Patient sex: F
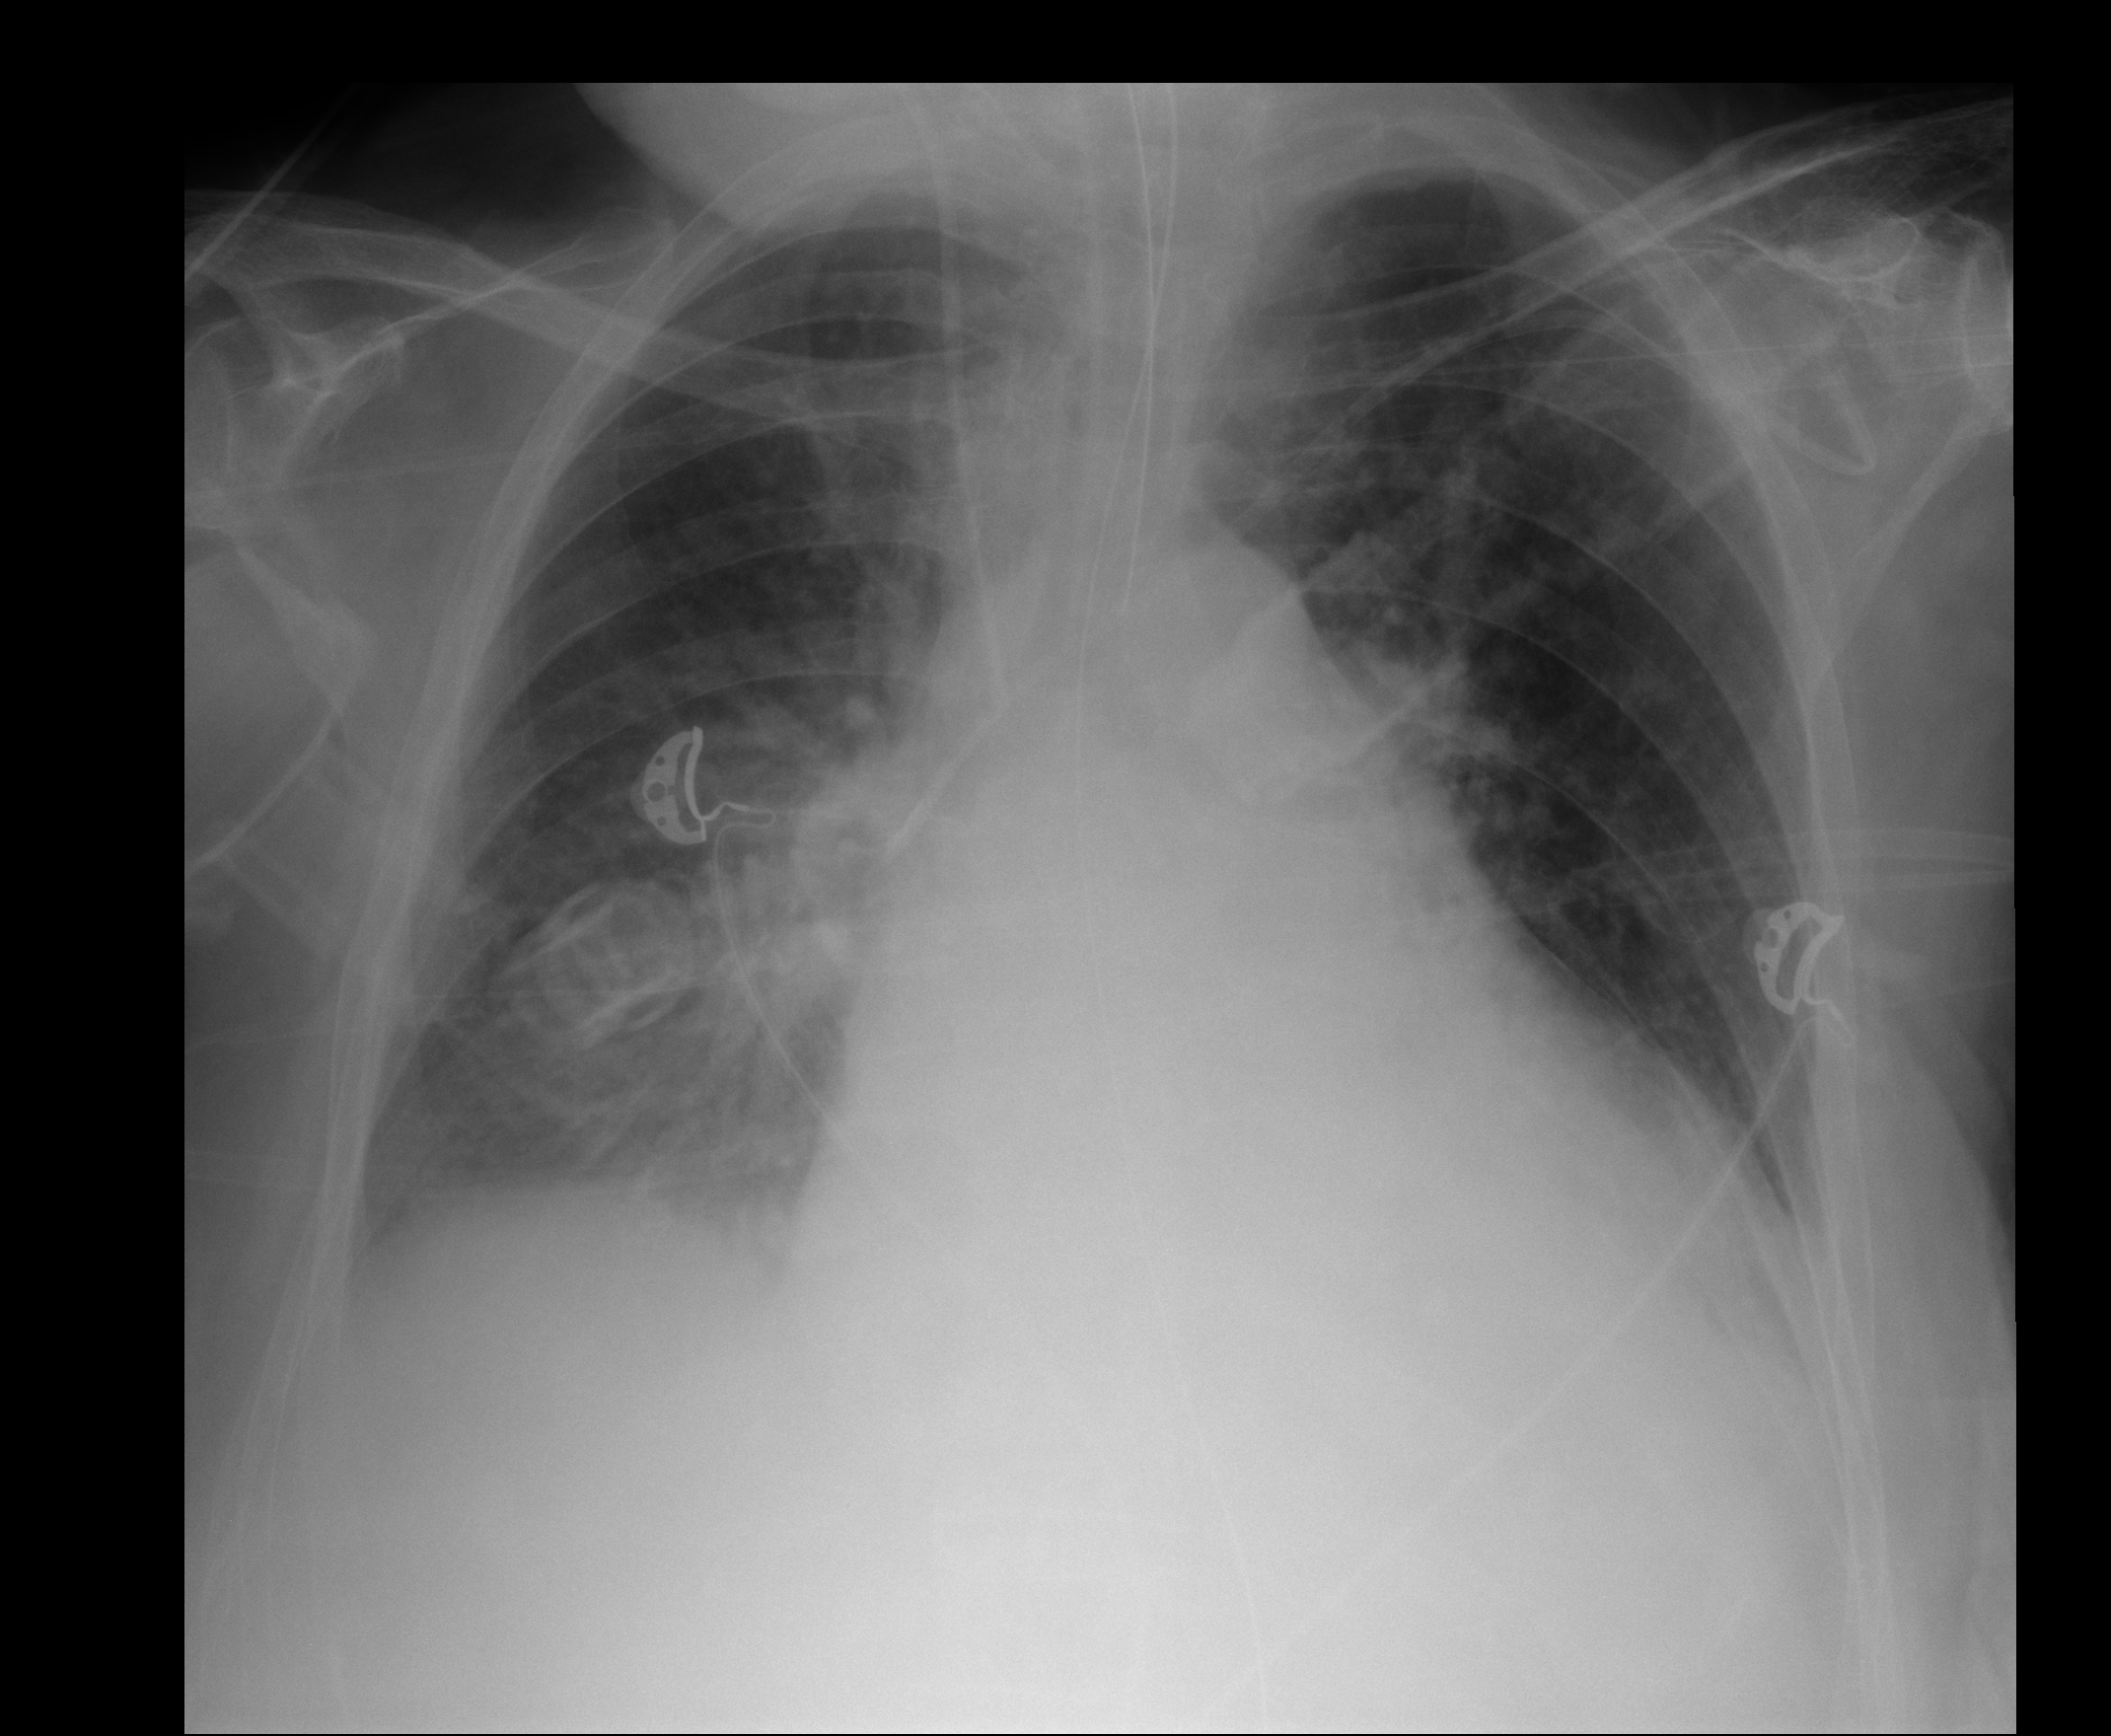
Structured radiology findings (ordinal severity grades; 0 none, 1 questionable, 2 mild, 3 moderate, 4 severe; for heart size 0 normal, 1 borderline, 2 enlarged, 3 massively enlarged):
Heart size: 3
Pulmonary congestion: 2
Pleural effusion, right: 2
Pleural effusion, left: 2
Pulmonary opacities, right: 1
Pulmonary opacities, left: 0
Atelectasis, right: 2
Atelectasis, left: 2